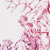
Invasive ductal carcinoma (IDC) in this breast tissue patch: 0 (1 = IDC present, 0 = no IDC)